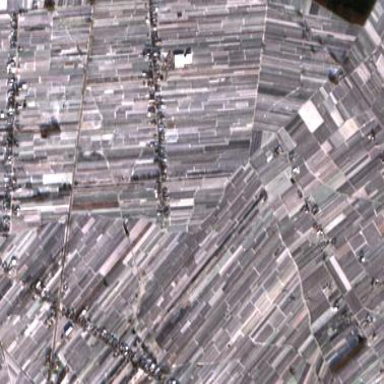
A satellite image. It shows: Orchard.